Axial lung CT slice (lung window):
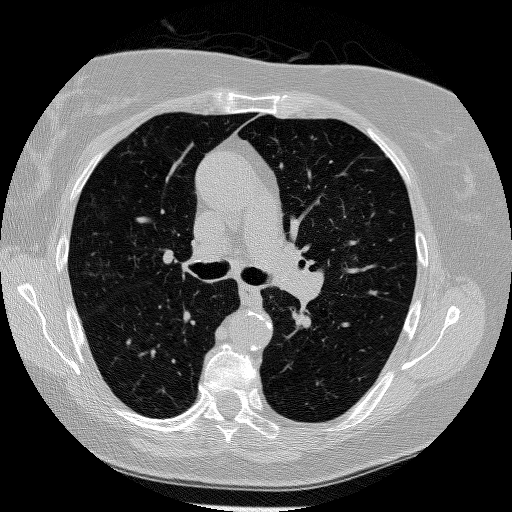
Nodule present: no